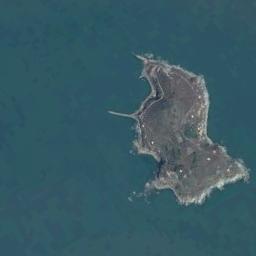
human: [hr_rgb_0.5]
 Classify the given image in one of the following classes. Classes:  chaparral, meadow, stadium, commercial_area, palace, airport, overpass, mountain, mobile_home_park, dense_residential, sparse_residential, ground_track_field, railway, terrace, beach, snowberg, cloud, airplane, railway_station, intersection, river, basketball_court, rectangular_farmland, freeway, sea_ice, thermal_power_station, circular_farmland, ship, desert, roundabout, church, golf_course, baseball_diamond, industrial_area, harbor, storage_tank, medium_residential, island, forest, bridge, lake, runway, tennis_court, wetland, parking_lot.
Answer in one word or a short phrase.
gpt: island